Field crop: tomato
Growth stage: 1
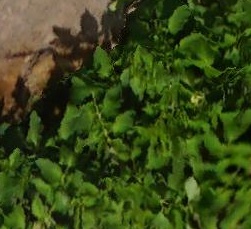
Species: tomato